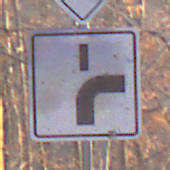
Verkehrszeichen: VerlaufVorfahrtsstrasse8
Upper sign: Vorfahrtsstrasse
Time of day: SunriseSunset
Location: Outdoor (Nature)
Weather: Clear
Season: Autumn
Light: Natural